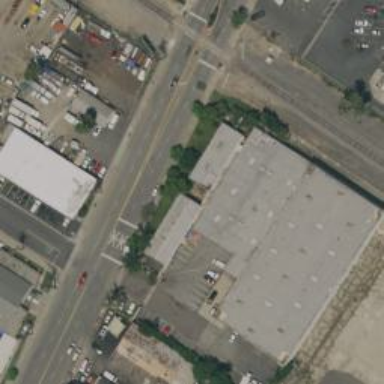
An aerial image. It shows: Warehouse building.